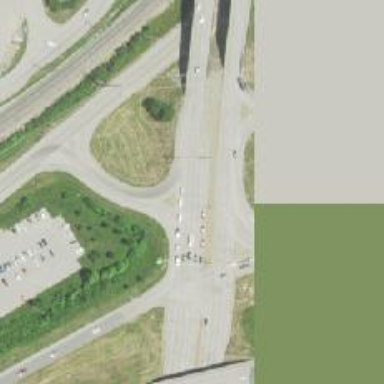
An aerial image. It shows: Trunk highway.